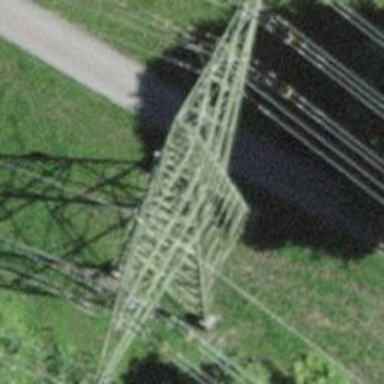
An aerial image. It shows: Power tower.